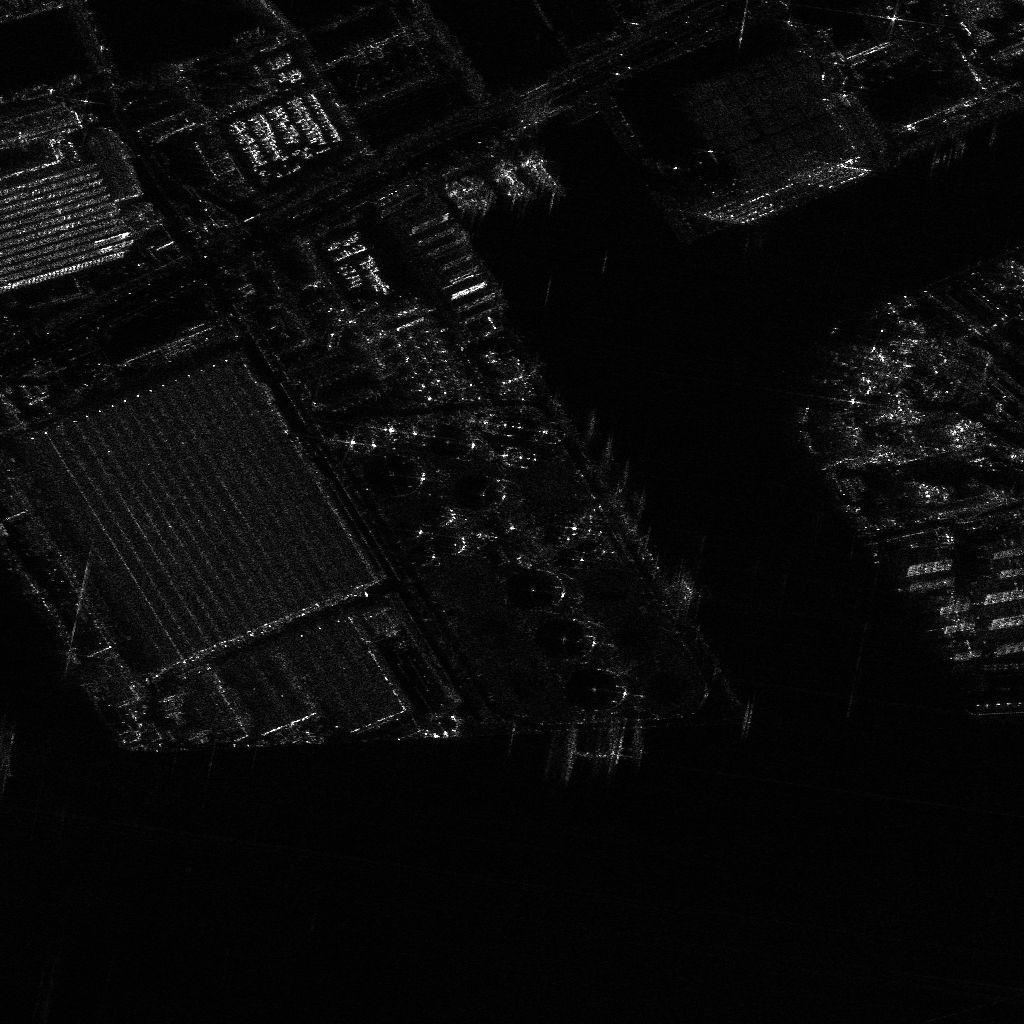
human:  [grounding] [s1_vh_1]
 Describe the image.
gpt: In the satellite image, there is  <ref>3 medium container </ref> <box>[[50, 16, 55, 18, 59], [43, 17, 48, 20, 60], [46, 16, 52, 18, 59]]</box> located at top.